Field crop: tomato
Growth stage: 1
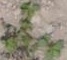
Species: portulaca